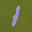
Label: 1